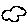
Label: cloud